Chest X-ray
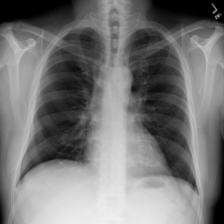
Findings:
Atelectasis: negative
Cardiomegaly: negative
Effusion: negative
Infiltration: negative
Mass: negative
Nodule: negative
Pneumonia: negative
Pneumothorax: negative
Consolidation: negative
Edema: negative
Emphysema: negative
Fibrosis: negative
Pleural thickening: negative
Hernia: negative